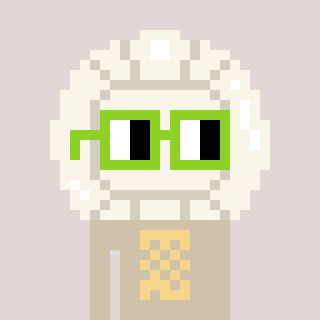
a pixel art character with square light green glasses, a volleyball-shaped head and a bege-colored body on a warm background